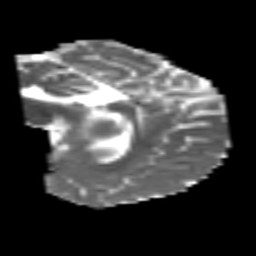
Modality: MD
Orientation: sagittal
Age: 25
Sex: male
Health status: healthy